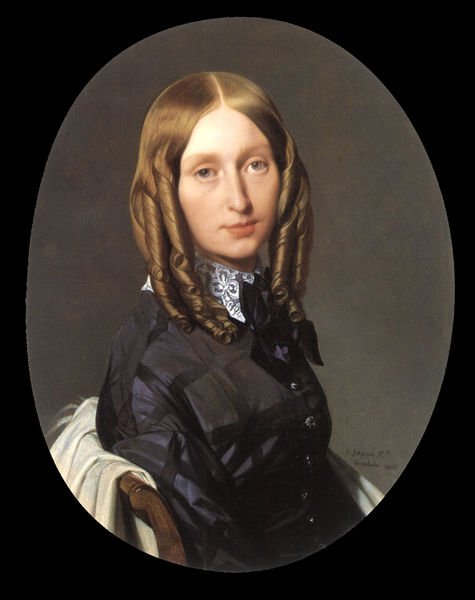
Titel: Madame Frederic Reiset, geborene Augustine-Modeste-Hortense Reiset
Künstler: Jean-Auguste-Dominque Ingres
Institution: Cambridge (Mass.), Fogg Art Museum
Schlagwörter: blau, gemälde, schatten, mädchen, sitzen, braun, frau, frisur, grau, kleid, licht, mund, nase, schwarz, stuhl, weiss, blick, dame, rot, tuch, beige, schleife, blond, augen, barock, kragen, spitze, bild, bildnis, portrait, porträt, signatur, decke, lippen, locken, mittelscheitel, scheitel, oval, farbe, lila, signiert, datum, knöpfe, ideal, wagner, gedreht, biedermeier, spitzenkragen, korkenzieherlocken, datiert, schwarzes kleid, selbstbild, spitzemkragen, brandscherenlocken